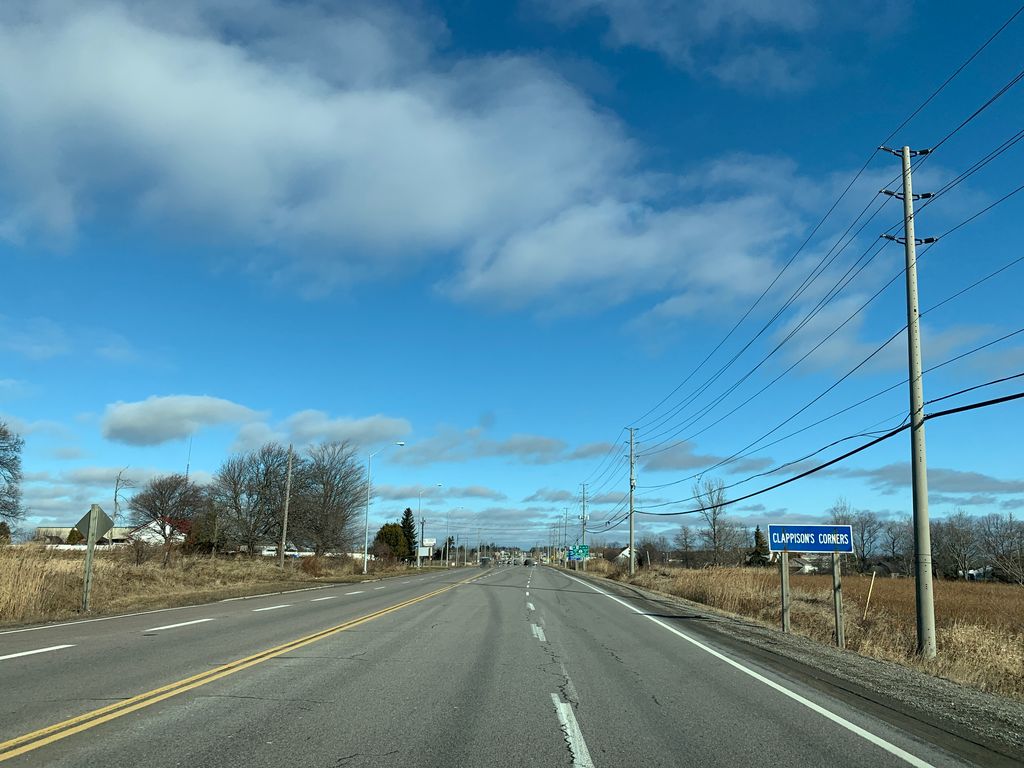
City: hamilton